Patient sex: F
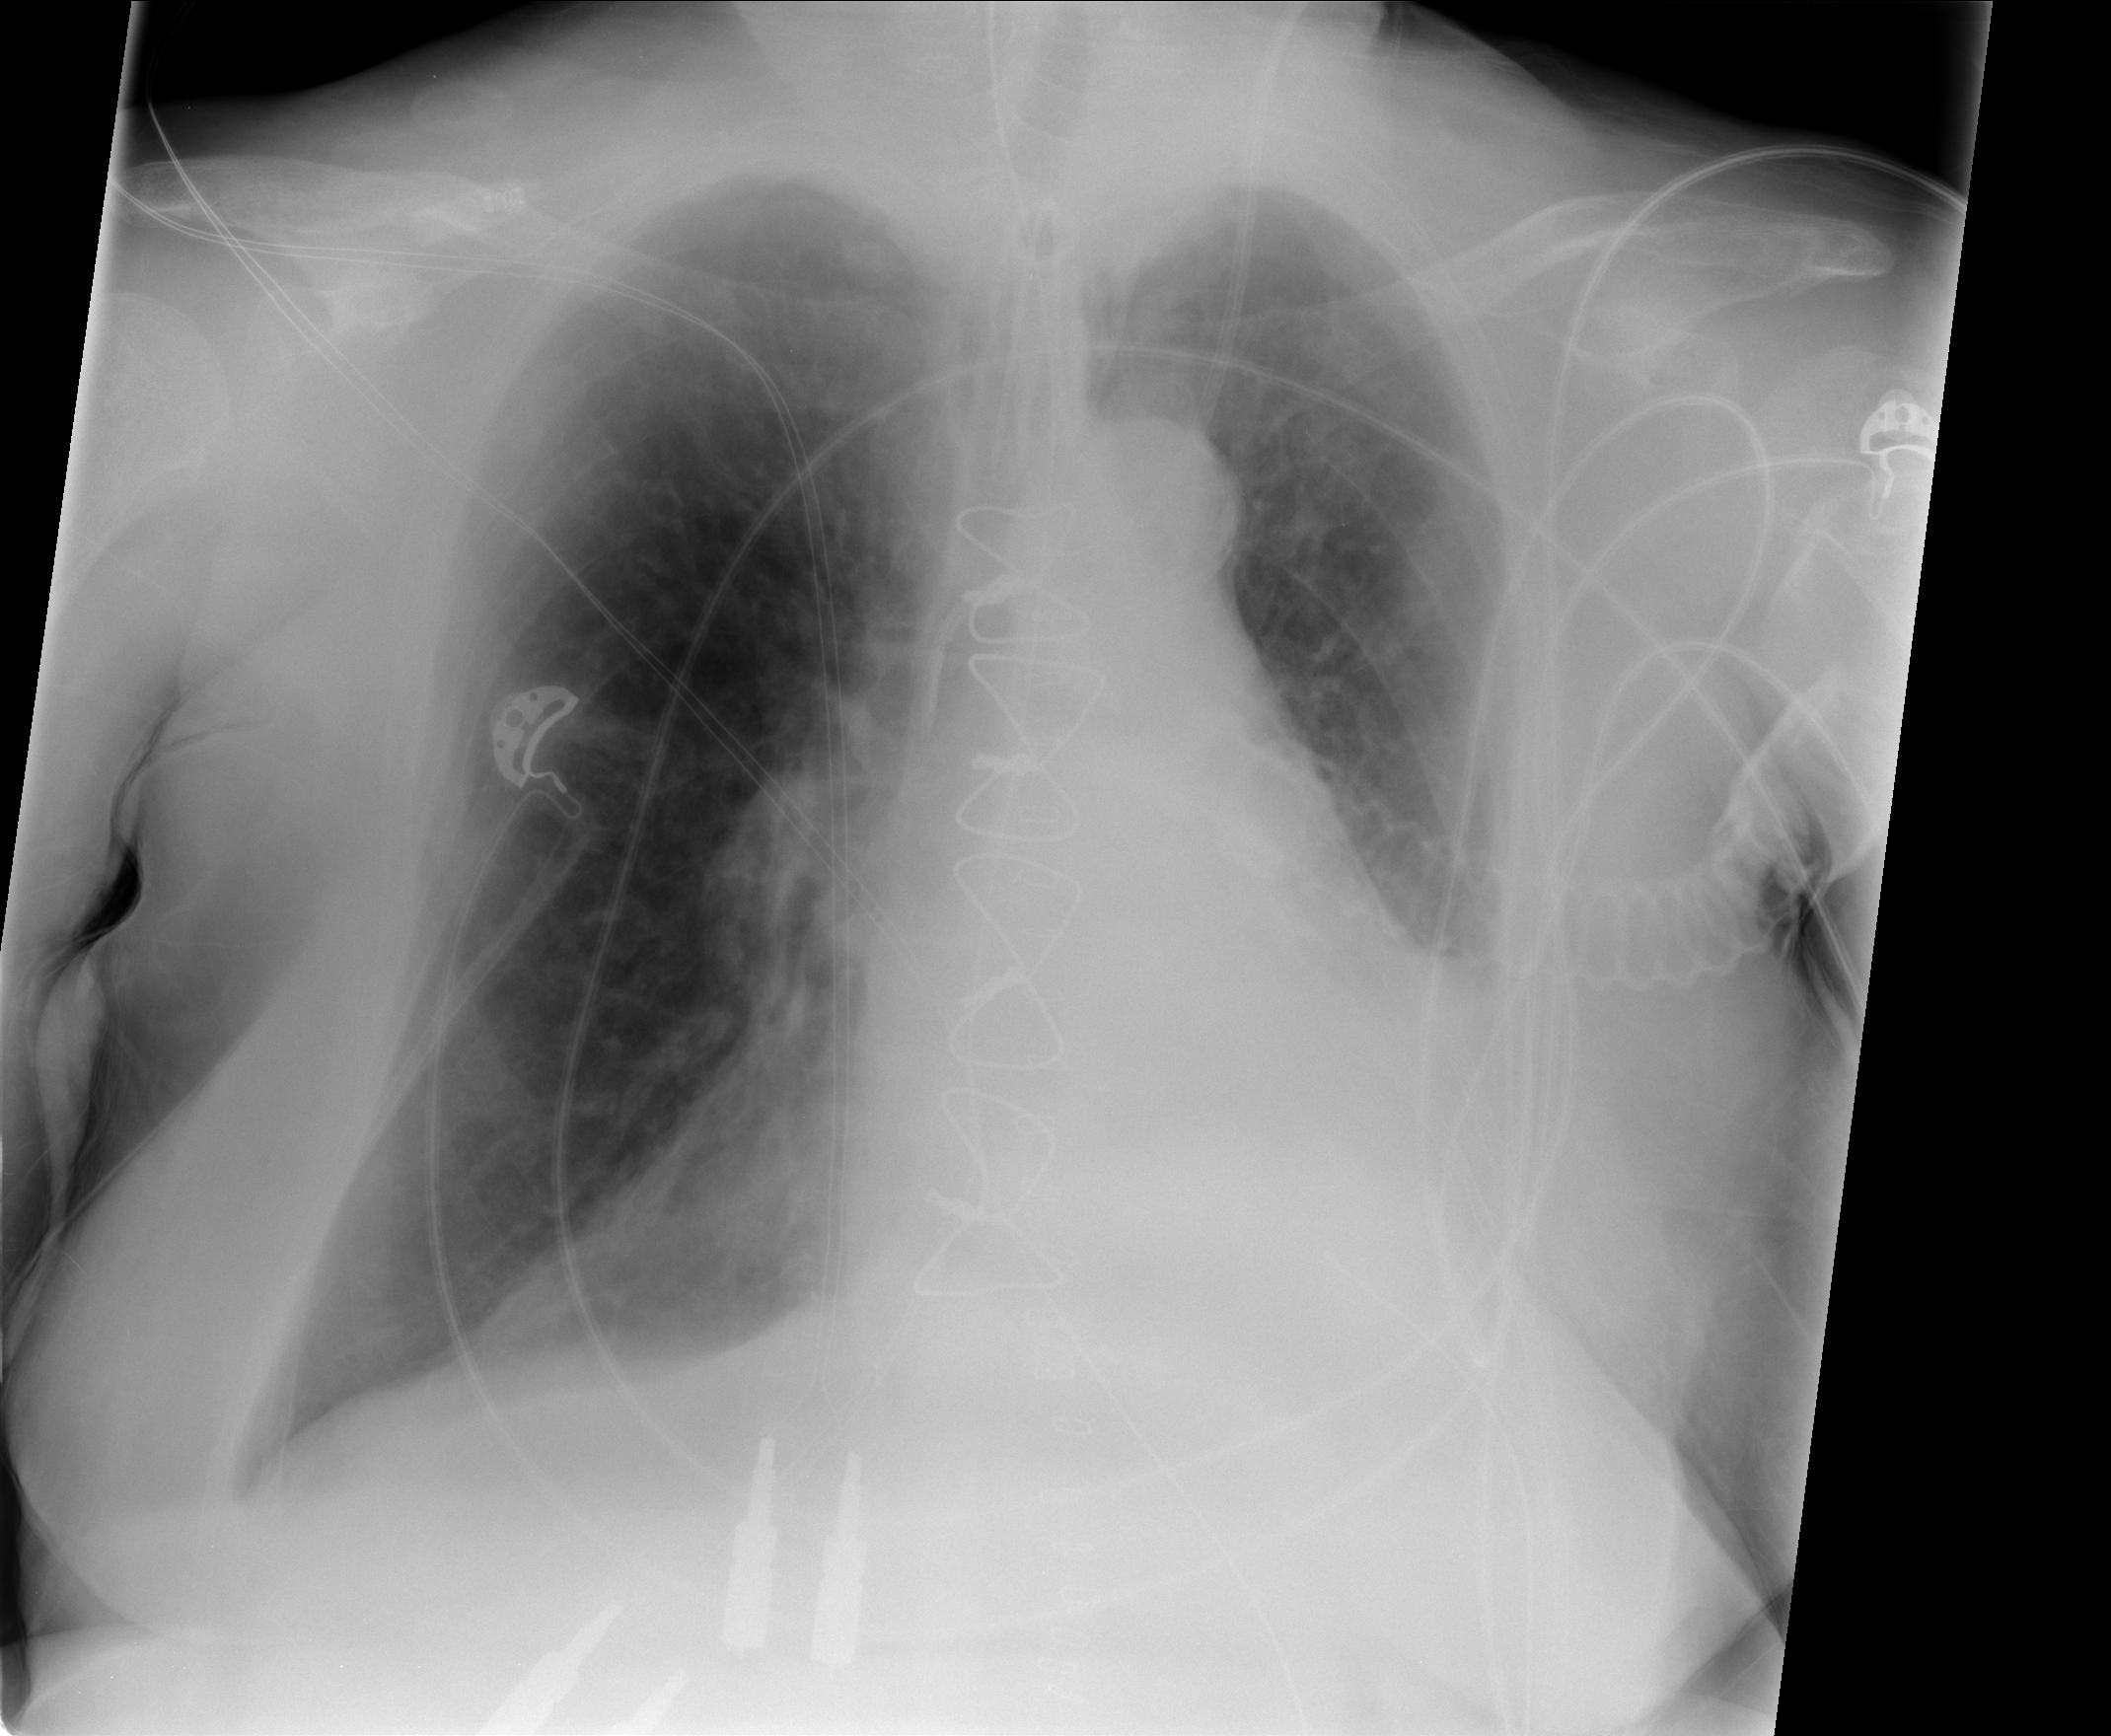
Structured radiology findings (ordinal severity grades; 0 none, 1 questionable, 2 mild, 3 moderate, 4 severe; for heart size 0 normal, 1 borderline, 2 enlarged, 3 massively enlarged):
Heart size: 1
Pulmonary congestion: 2
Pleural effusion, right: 1
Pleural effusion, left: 2
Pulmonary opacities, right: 0
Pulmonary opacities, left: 0
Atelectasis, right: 2
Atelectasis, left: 2